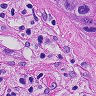
Metastatic tissue present: yes